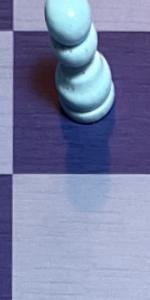
Label: Empty